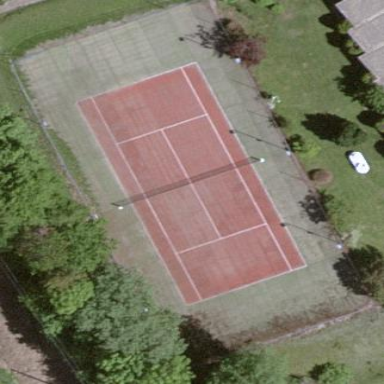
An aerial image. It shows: Tennis court on the leisure land pitch.